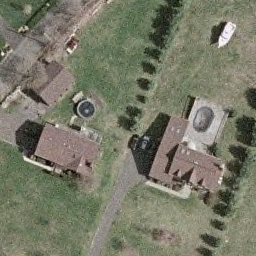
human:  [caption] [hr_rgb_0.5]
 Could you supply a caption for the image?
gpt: This is a sparse residential area with two houses surrounded by trees and lawn .

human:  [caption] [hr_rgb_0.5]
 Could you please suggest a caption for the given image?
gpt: Two houses with grey roofs is surrounded by trees and lawn in the sparse residential area .

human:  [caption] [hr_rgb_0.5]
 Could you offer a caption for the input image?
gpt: Two houses with grey roofs are in the sparse residential area .

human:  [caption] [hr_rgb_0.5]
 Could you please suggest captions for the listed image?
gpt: Two houses with plants surrounded are in the sparse residential area .

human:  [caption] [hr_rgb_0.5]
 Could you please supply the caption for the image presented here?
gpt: There are two houses with plants surrounded .